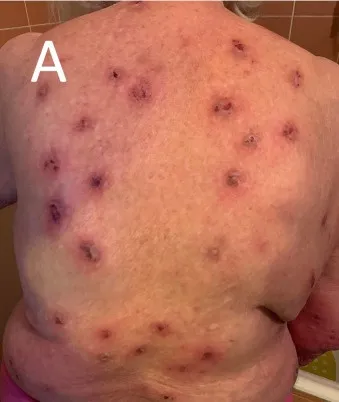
Clinical manifestation of pemphigoid nodularis in the studied patients:disseminated nodules, excoriations, hyperpigmentation, and hypopigmentation in. Patient 1 (P1).
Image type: medical_photograph (skin_photograph)